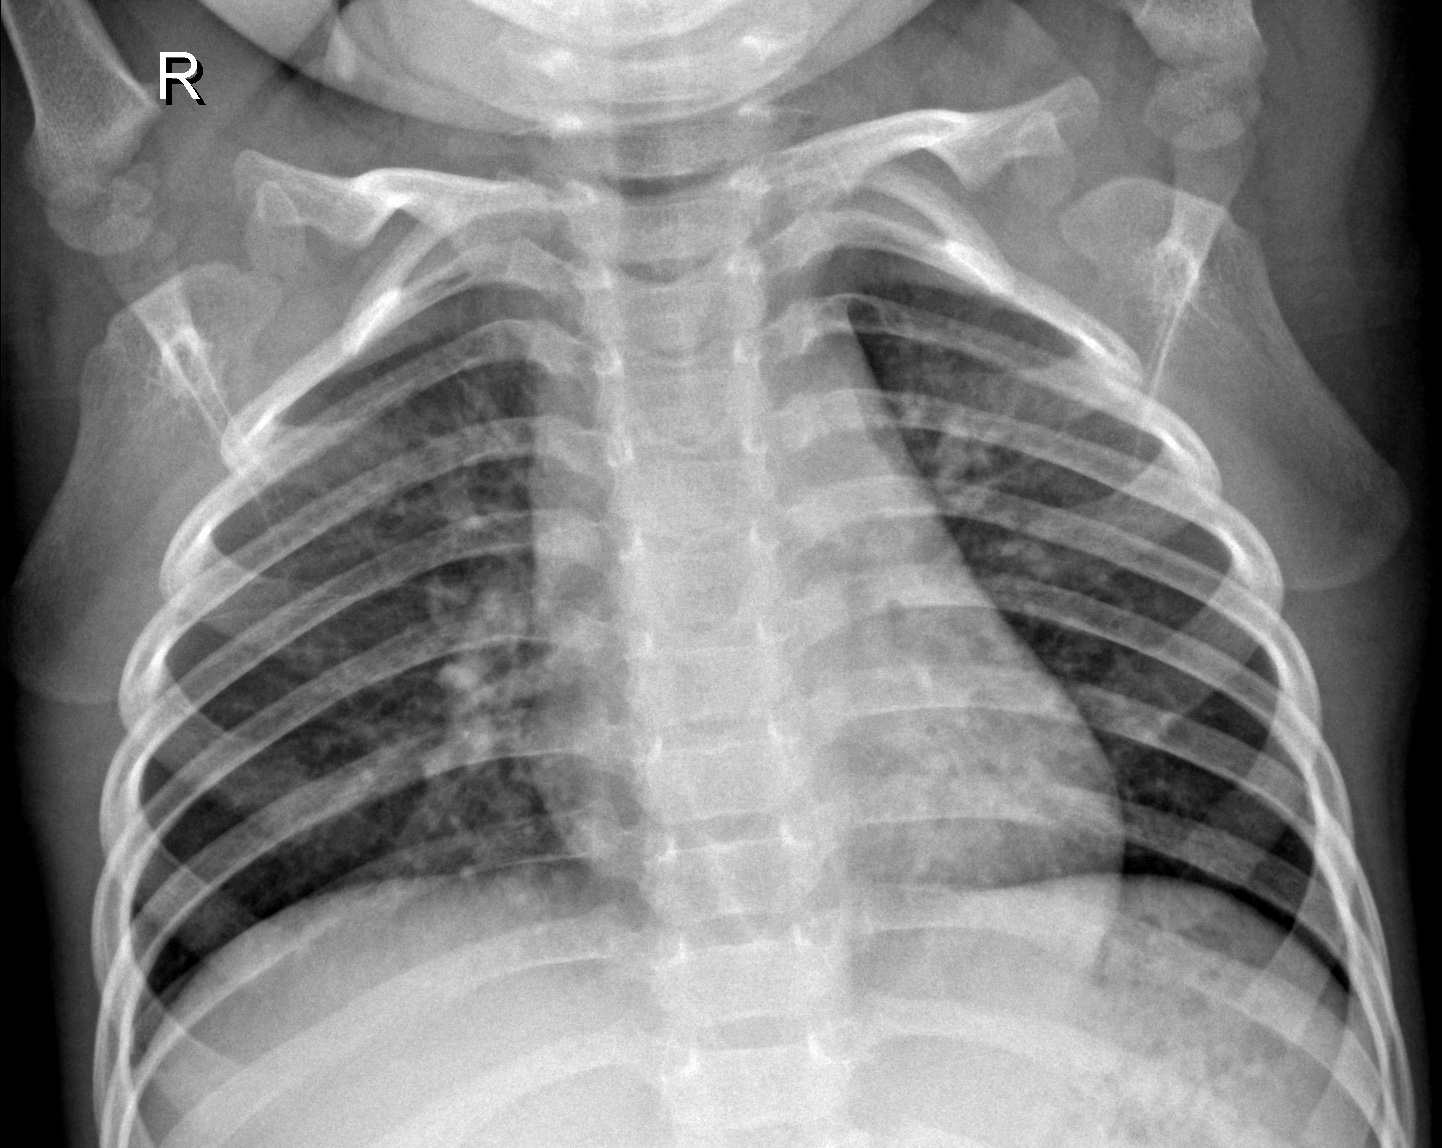
Diagnosis: NORMAL